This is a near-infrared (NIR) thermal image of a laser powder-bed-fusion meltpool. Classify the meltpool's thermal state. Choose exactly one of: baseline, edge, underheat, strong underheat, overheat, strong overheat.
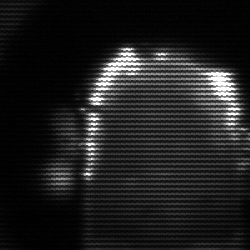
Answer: baseline